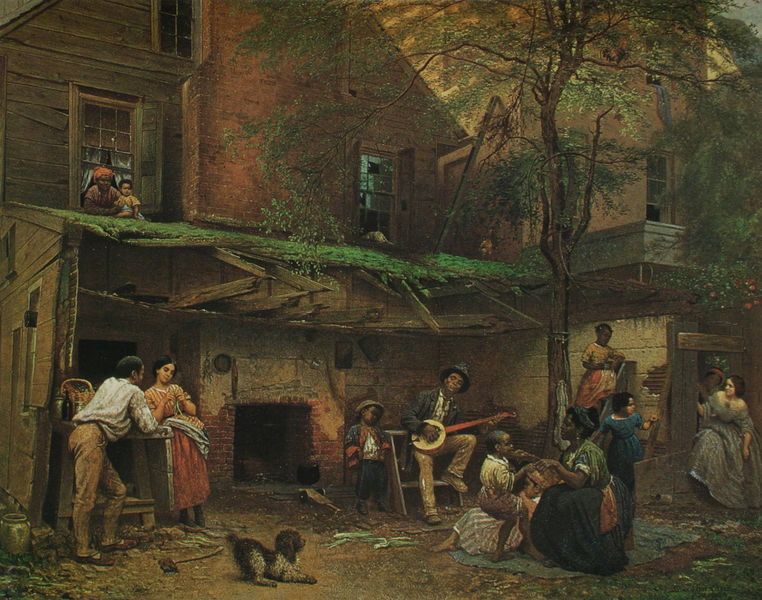
Titel: Negro Life in the South (Kentucky Home)
Künstler: Eastman Johnson
Standort: New York (New York)
Institution: The New York Historical Society
Schlagwörter: baum, blau, blätter, dunkel, gemälde, gruppe, mann, weiß, bäume, frauen, grün, landschaft, menschen, abend, blumen, braun, fenster, frau, glas, grau, holz, hüte, kleid, kleider, männer, schwarz, tür, unterhalten, ölbild, dach, gebäude, haus, hund, obst, rot, fest, gespräch, leute, malerei, tanz, alt, stein, instrument, baumstamm, erde, häuser, spiegelung, stamm, hütte, boden, realismus, decke, familie, kind, mutter, gesang, gitarre, musik, musiker, tanzen, krone, wald, bauern, fensterläden, genre, kamin, kinder, ofen, turm, krug, balkon, hündchen, terrasse, topf, äpfel, rückenansicht, liebe, düster, genremalerei, italien, spieler, unterhaltung, jungen, leine, getreide, afrika, dorf, giebel, mauer, ziegel, hof, hütten, baby, idylle, picknick, rast, amerika, arbeiter, schutt, romantik, leiter, unterstand, spielen, kopftuch, musizieren, korb, balken, bretter, junge, tor, verfall, katze, farbige, neger, schwarze, eingang, hinterhof, ruine, zigeuner, guitarre, scheune, babys, moos, straßenszene, volk, genreszene, flirt, liebespaar, kaputt, leben, werkzeug, brüchig, weiße, afrikaner, schwarzer, axt, ädchen, viktorianisch, apfelbaum, gitarrist, laute, usa, vordach, armut, bock, zuhörer, sklaven, gasthaus, musikant, holzbalken, verfallen, gegenständlich, zerfall, fesnter, feuerstelle, herd, spass, marode, hinterhaus, steige, südstaaten, nachbarschaft, dorfleben, flirten, sklavinnen, lauschen, mexico, zerbrochenes glas, banjo, taverne, nordamerika, pudel, afro, landszene, slum, ghetto, vereinigte staaten von amerika, afroamerikaner, baufällig, beisammensein, rasse, nordstaaten, abend hund, afroamerikanwer, banjospieler, benjo, bruchbude, kaminstelle, leoter, new orleans, st. louis, winseln, 17. jahrhundert, weiße dame, tamborineman, liebespaar laute, bamboccianti